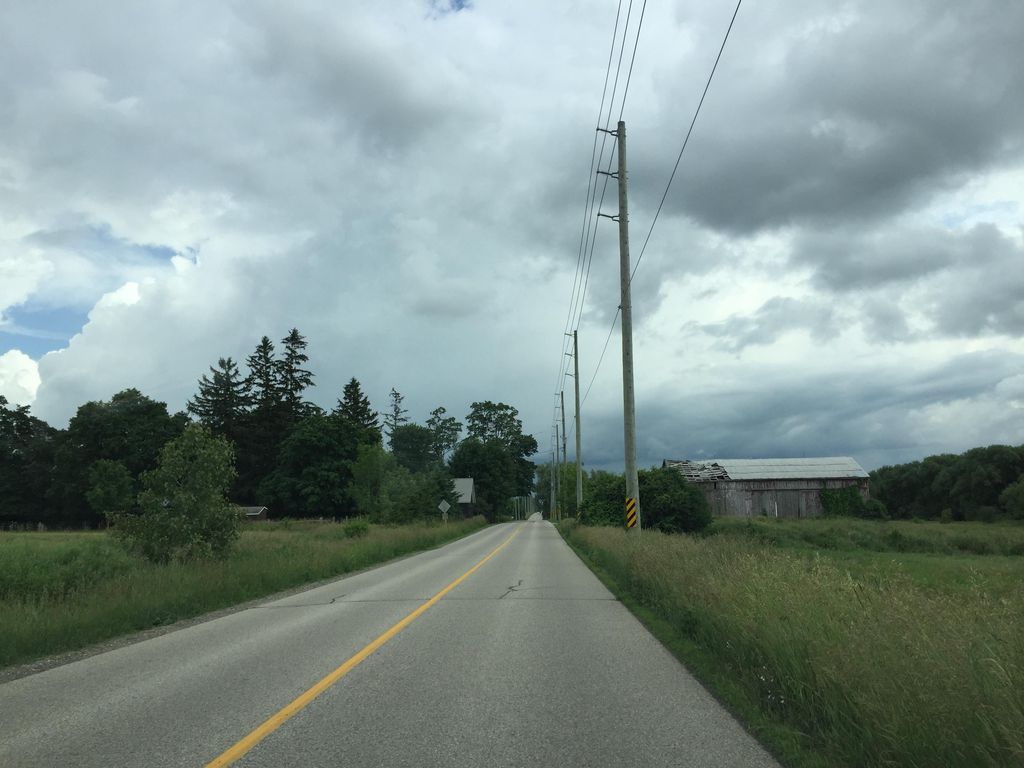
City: kitchener-waterloo